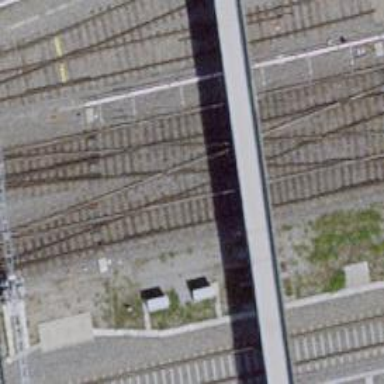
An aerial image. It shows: Rail siding with electrified contact lines.